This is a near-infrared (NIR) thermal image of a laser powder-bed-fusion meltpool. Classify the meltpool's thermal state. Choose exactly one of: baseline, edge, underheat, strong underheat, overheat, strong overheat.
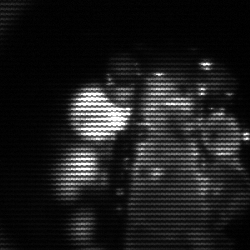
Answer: baseline